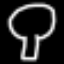
Label: mushroom